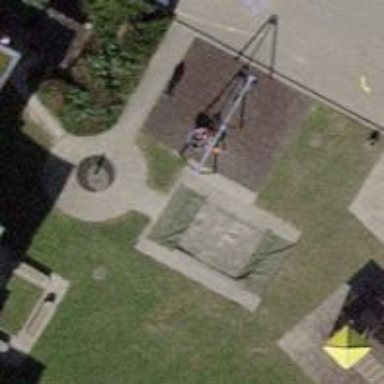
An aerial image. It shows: Sandpit playground.